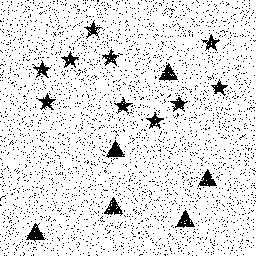
Squares: 0
Triangles: 6
Stars: 10
Total shapes: 16